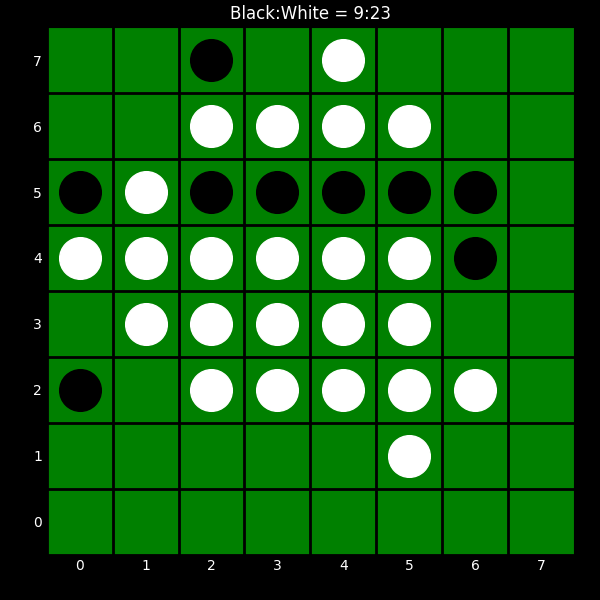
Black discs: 9
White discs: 23